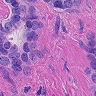
Metastatic tissue present: yes